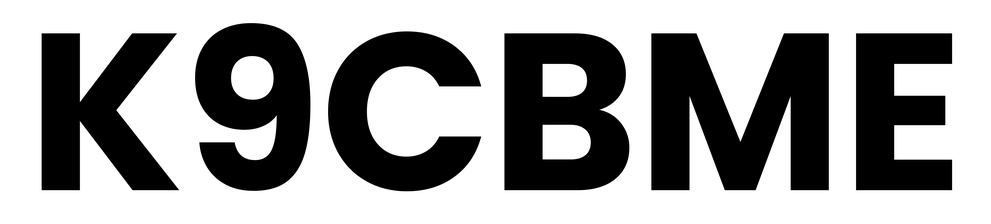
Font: Poppins-Bold